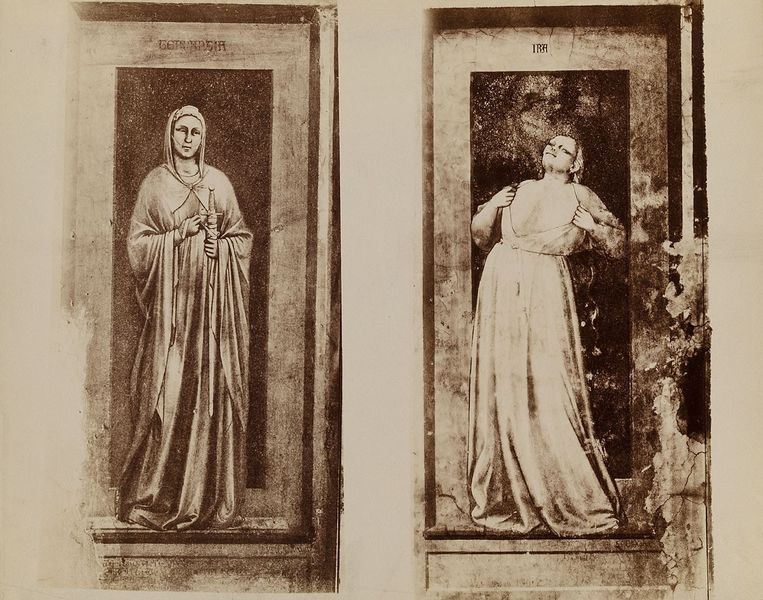
Titel: Padua - Arenakapelle: Tugenden und Laster, Iustitia und Iniustitia von Giotto
Künstler: Carlo Naya
Standort: Hamburg
Institution: Museum für Kunst und Gewerbe Hamburg
Schlagwörter: brust, frau, köpfe, schleier, malerei, rahmen, kirche, gewand, foto, fotografie, photographie, griff, religion, schwert, gestalten, photo, karton, fresko, zorn, deckenmalerei, beschädigt, personifikationen, albumin, darstellungen, tugenden, lichtbild, laster, temperantia, bildwerke, ira, angewandte und bildende kunst, hessische systematik, schwarzweißpositivverfahren, silbersalzverfahren, schwarzweißfotografie, reproduktionsfotografie, kunstreproduktion, reproduktionsphotographie, albuminpapier, mäßigkeit